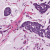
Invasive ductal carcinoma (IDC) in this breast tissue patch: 1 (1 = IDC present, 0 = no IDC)